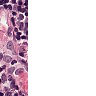
Metastatic tissue present: no